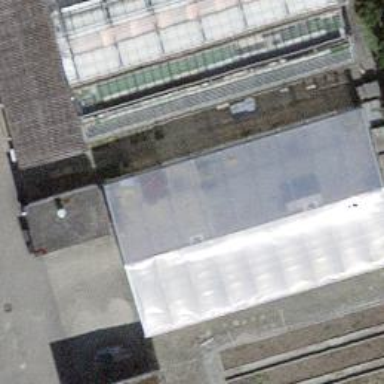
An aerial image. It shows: Greenhouse building.